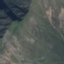
Label: HerbaceousVegetation